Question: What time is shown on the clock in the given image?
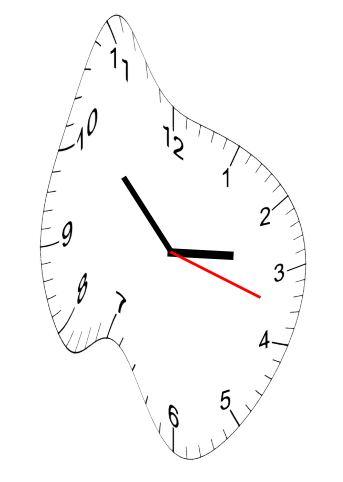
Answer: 02:52:18